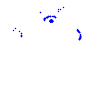
Particle: proton